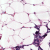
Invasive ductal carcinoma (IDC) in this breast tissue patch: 0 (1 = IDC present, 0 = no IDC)